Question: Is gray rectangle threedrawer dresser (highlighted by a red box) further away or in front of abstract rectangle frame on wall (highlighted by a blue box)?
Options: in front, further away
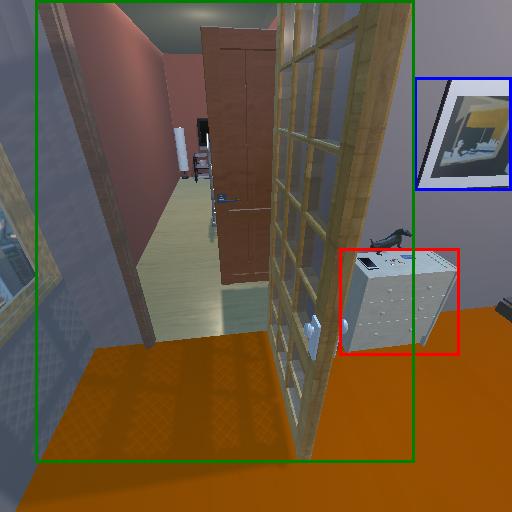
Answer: in front